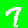
Digit: 7